Field crop: maize
Growth stage: 2
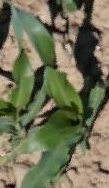
Species: maize